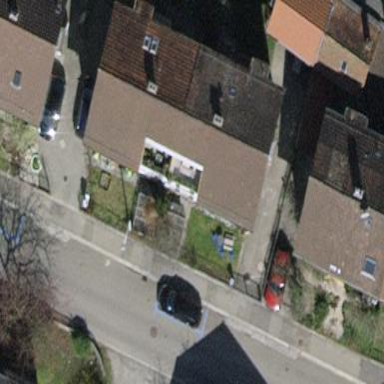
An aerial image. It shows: House with gabled roof. The roof extends across the building.